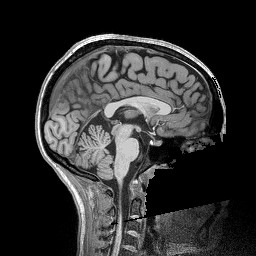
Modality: T1w
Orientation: sagittal
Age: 25
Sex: female